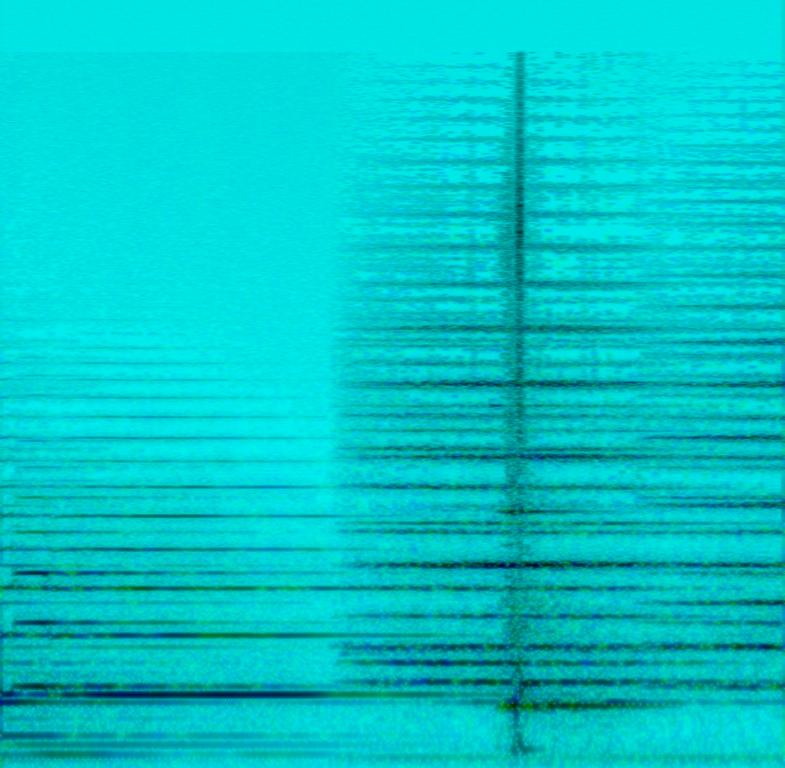
This composition contains a horn playing a melody with reverb on it. Then a string section comes in playing a soothing melody rising and falling in pitch. You can hear some digital clicking sounds that seem not to belong to the musical composition. This song may be playing in a fantasy adventure video-game.